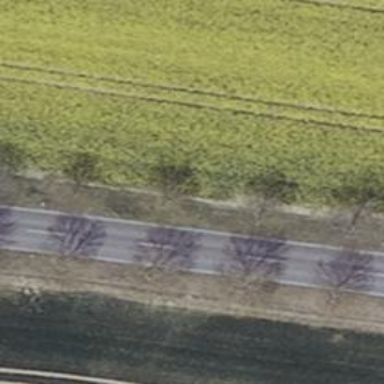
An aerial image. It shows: Row of deciduous broadleaved trees.